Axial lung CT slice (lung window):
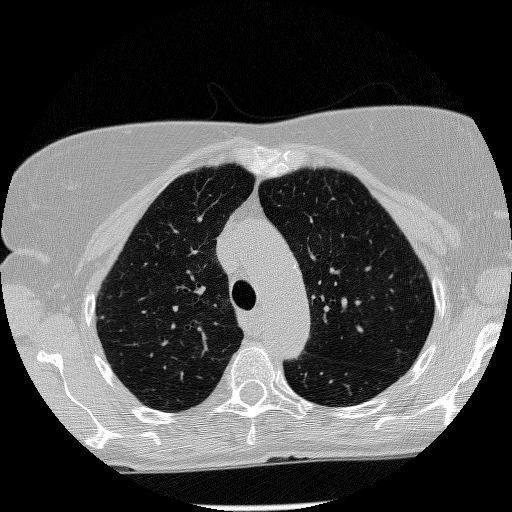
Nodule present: no